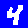
Digit: 4